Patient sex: M
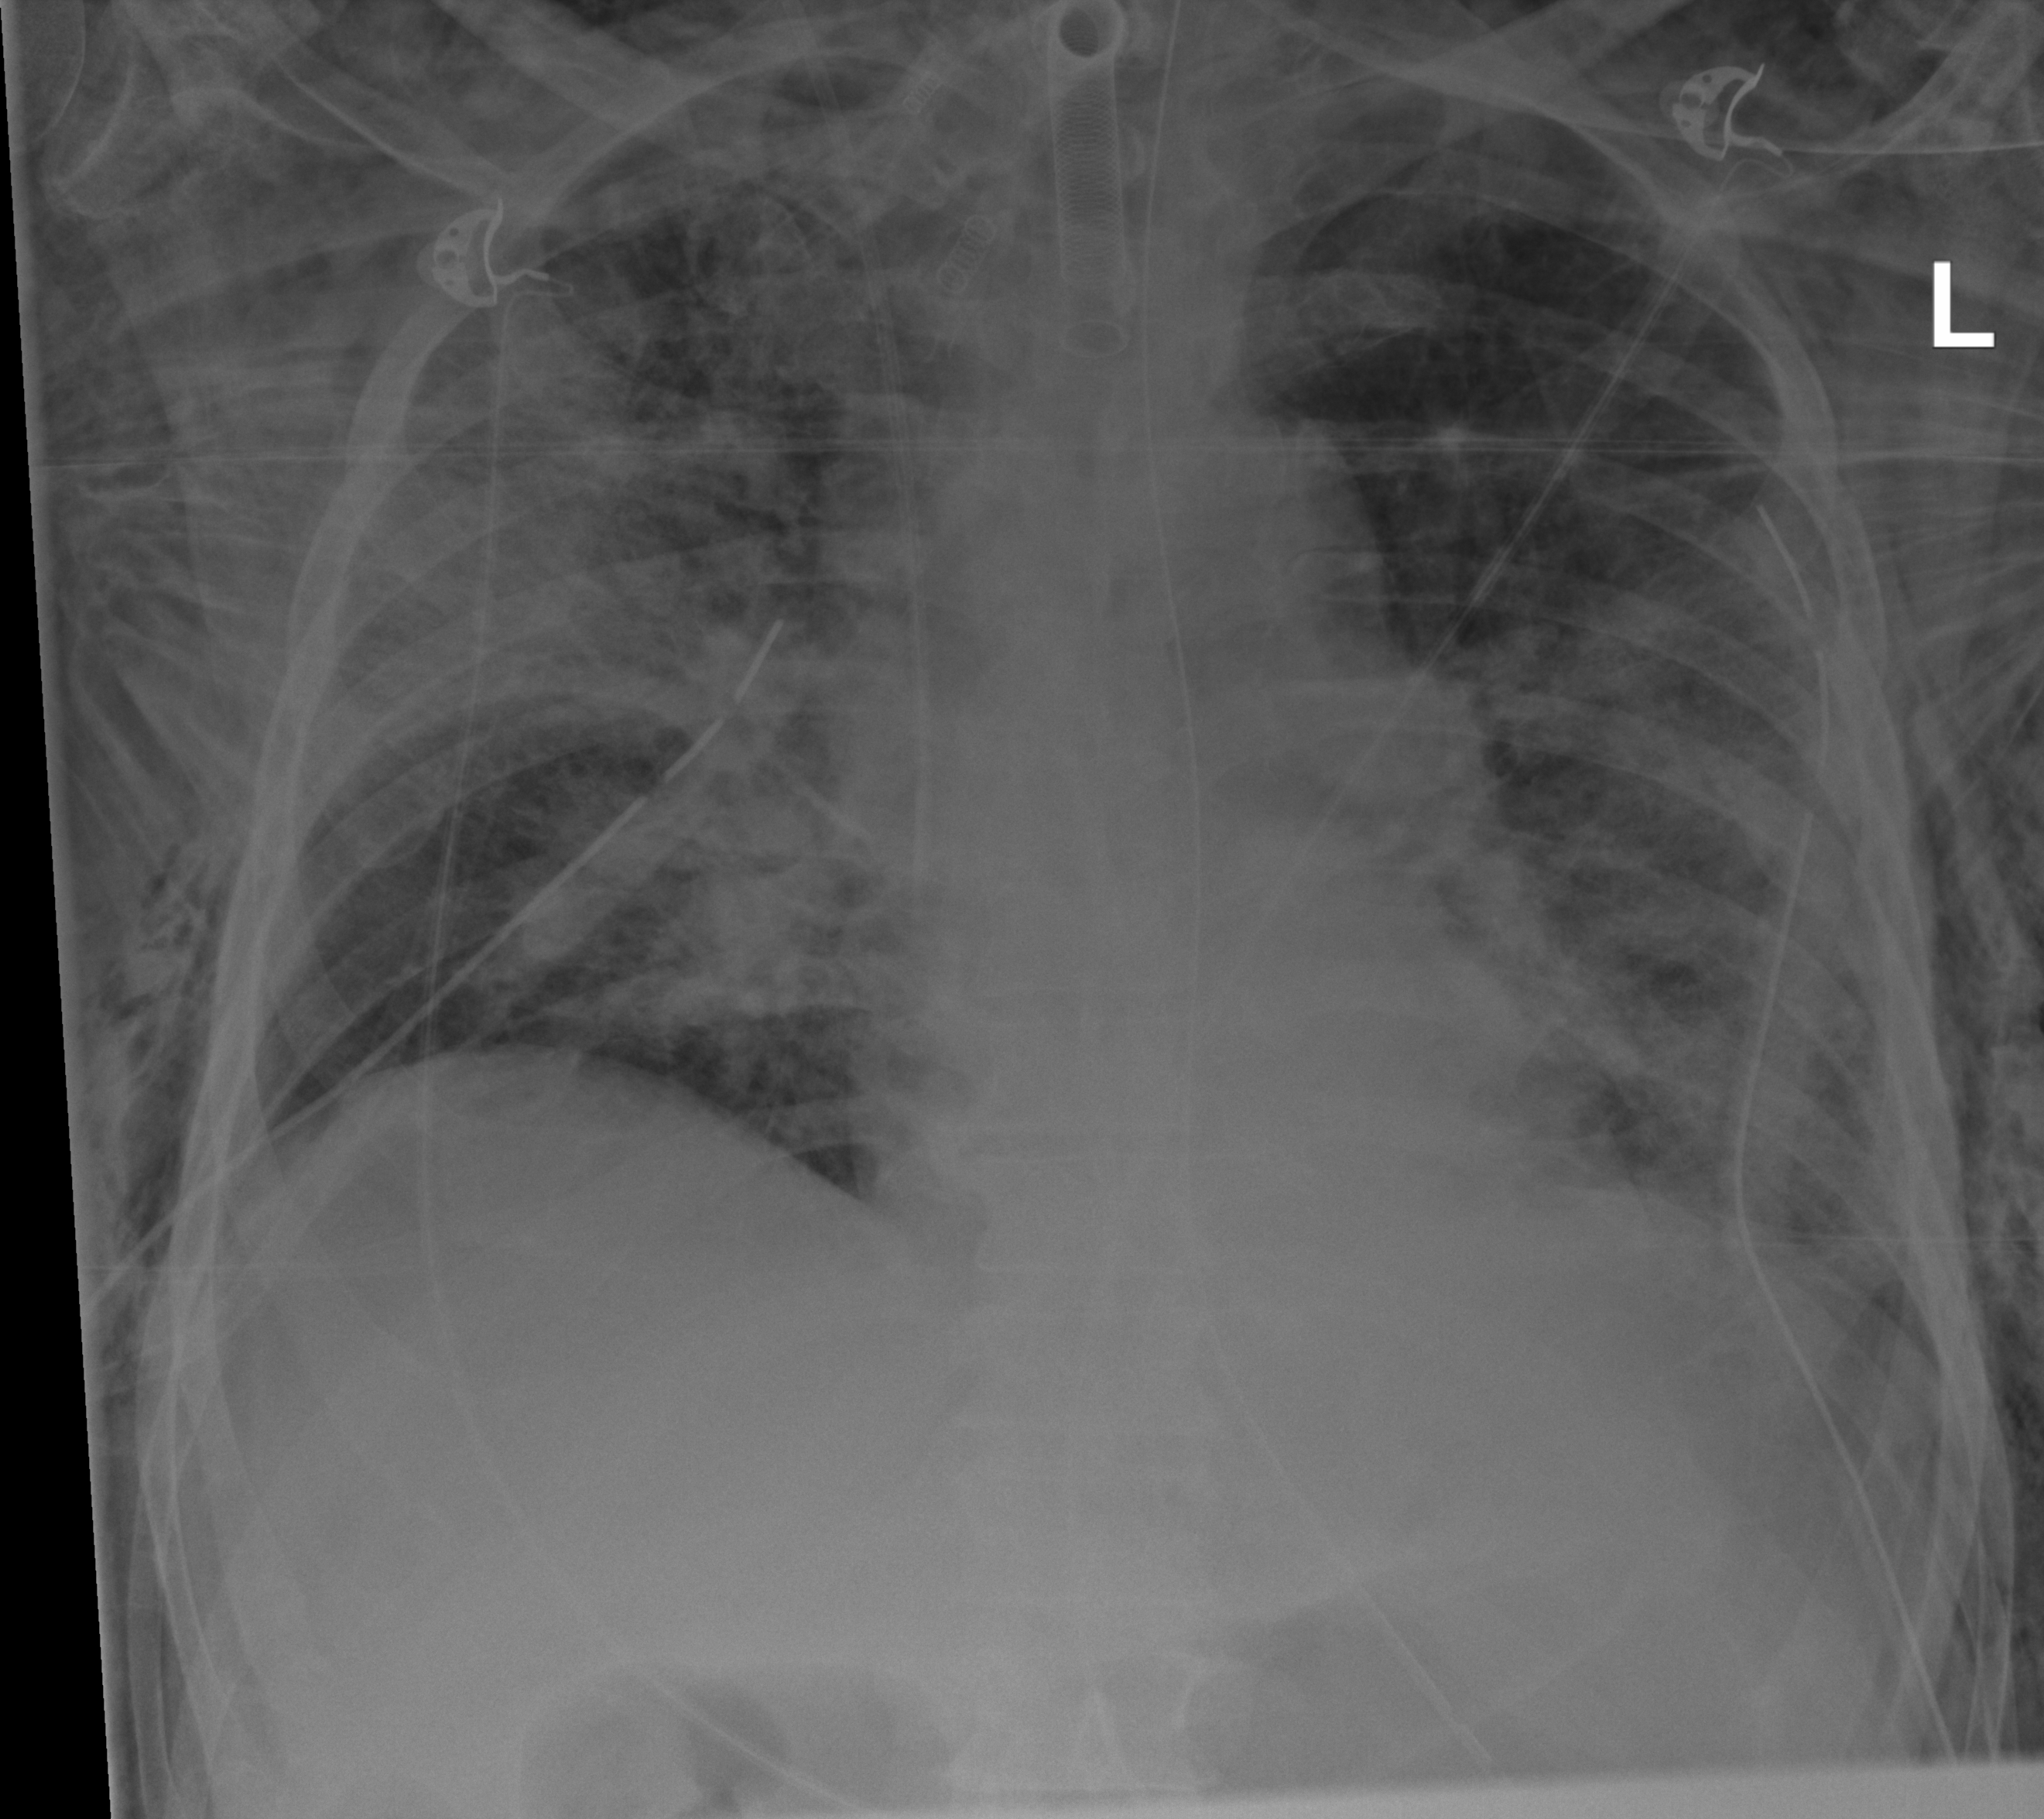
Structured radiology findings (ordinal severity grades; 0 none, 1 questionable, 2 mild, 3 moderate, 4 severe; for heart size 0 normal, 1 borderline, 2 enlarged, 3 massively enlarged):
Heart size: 0
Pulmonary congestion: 0
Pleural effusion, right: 0
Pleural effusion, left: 0
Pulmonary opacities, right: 3
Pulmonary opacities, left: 3
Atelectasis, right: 2
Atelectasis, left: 2